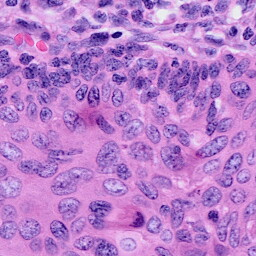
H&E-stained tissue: Cervix